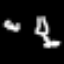
Label: squiggle